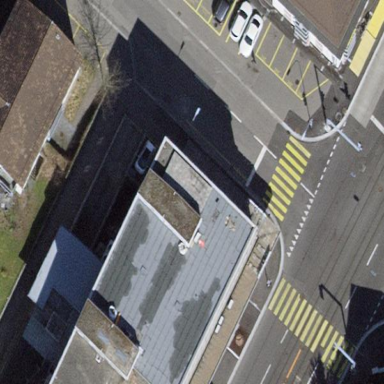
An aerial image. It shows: Commercial building.